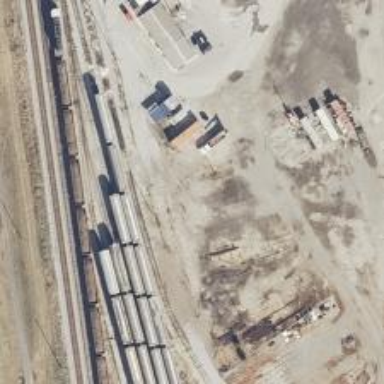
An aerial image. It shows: Manifest railway yard.